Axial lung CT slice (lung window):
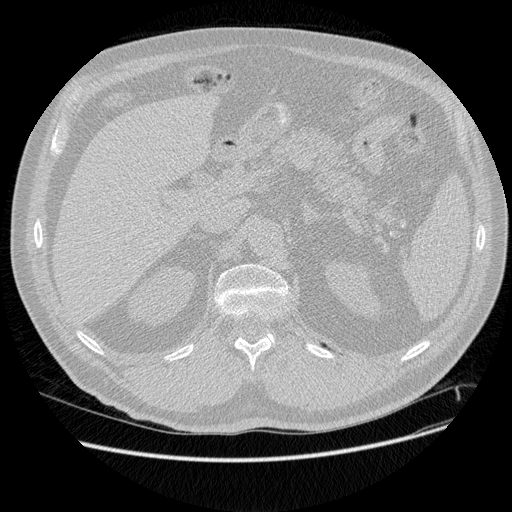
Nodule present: no